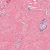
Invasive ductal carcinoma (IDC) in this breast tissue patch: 0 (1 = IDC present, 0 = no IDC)